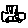
Label: car